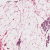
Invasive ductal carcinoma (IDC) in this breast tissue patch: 0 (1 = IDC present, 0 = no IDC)